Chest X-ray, PA view. Patient: 61 years old, sex F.
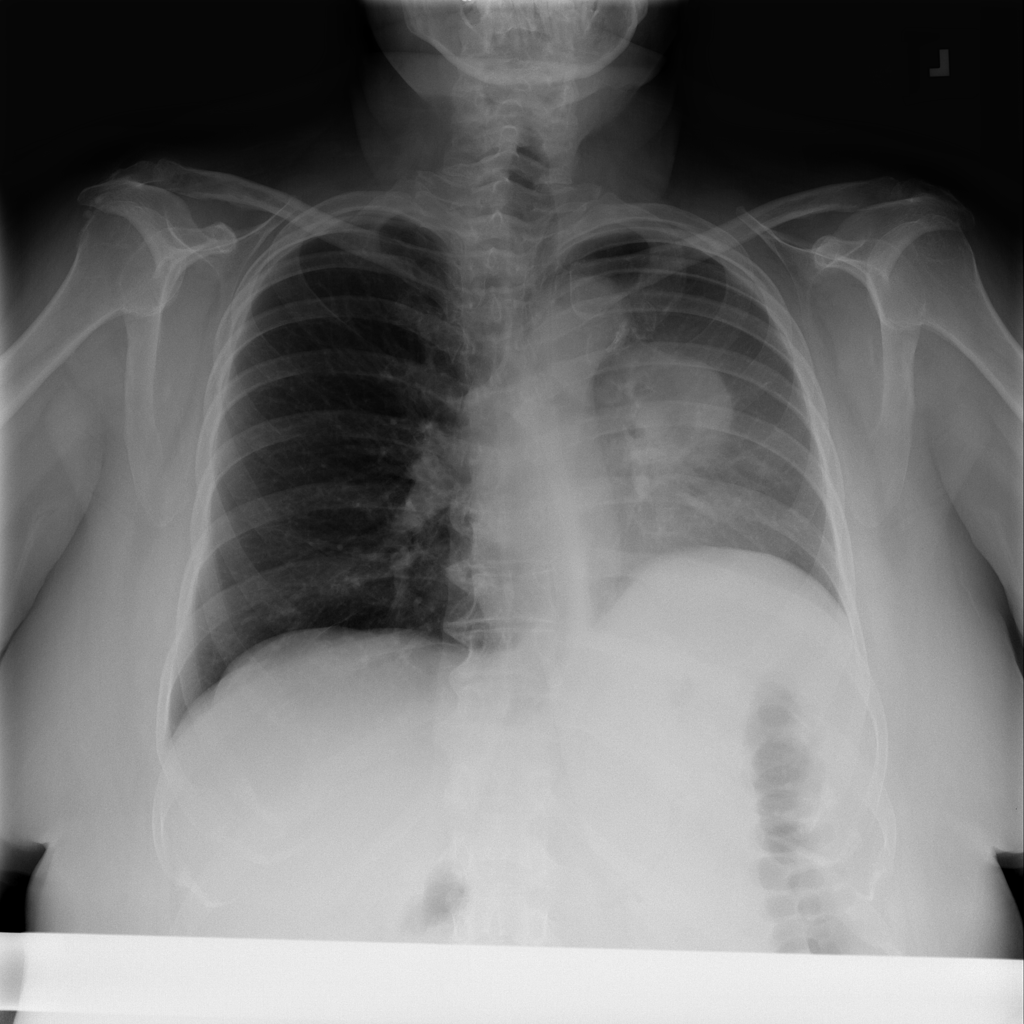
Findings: Mass